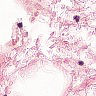
Metastatic tissue present: no